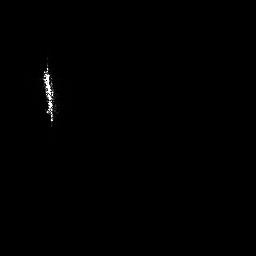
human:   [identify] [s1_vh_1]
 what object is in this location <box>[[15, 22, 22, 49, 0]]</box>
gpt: <ref>1 medium ship at the left</ref>